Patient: sex F, age 19
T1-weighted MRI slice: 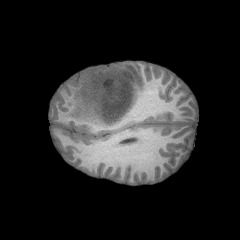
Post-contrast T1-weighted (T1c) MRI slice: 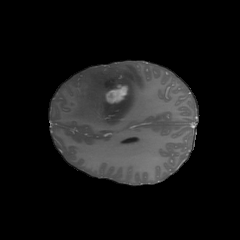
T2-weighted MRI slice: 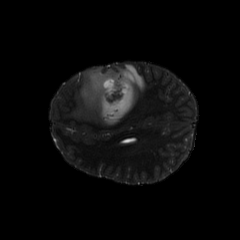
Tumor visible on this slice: yes
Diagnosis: Astrocytoma, IDH-mutant
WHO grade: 4